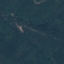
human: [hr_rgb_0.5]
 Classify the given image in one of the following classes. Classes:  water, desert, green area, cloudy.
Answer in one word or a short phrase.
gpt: green area